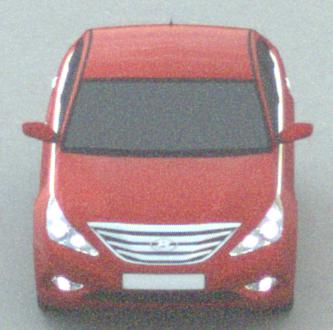
Make: Hyundai
Model: Sonata
Detailed model: Gen. 6 YF
Model produced from: 2009
Model produced until: 2016
Doors: 4
Color: red
Road condition: dry road
Daytime: night
Contrast: low contrast